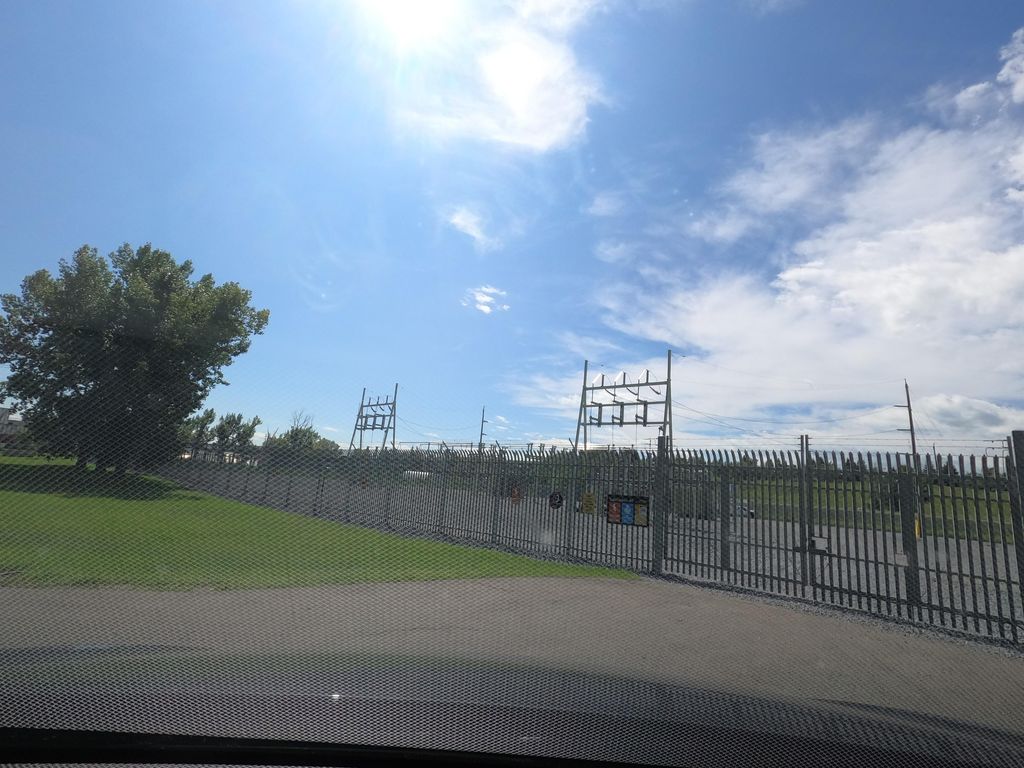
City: calgary